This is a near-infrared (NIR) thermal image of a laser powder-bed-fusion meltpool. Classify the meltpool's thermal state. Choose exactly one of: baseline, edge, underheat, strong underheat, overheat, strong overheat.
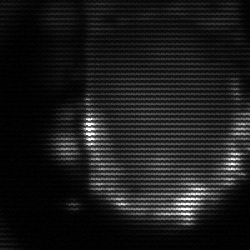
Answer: baseline